Question: I wrote this code and when I want to access object properties it keep saying undefined. can anyone point out my error.

'''
function readXML()
{
var xml=new XMLHttpRequest();
xml.open('GET','index.json',false);
xml.send();
var xmlData=xml.responseText;
document.getElementById("demo").innerHTML =
xmlData.firstName + " " + xmlData.lastName;
}
'''
the json file
'''
{firstName:"John", lastName:"Doe", age:20}
'''
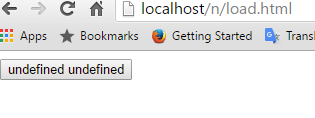
Answer: I remembered reading about this because of trying to use it, you are missing a simple function called every state change for the request
# Edit, corrected function
Realizing you have ',false)' set for the 'async' option, it has been deprecated and is no longer supported, so this function is mandatory.
'''
xml.onreadystatechange = function()
{
if (xml.readyState == 4 && xml.status == 200)
{
var xmlData = JSON.parse(xml.responseText);
document.getElementById("demo").innerHTML = xmlData.firstName + " " + xmlData.lastName;
}
};
'''
This code goes right above the 'xml.open()' command.
This function is called on every change of the state of the request, you can also modify it to give an error if you do not receive a 'xml.status' of '200', which means a successfully requested page.
This snippet was edited to fit your function, grabbed from an official website for documenting languages like PHP, JavaScript, JQueryJS, etc.
<URL>
# Edit no. 2
Discovered your json wasn't formatted properly, the values and keys must be encased by '"' or '''. Here is what it should look like:
'{"firstName":"John","lastName":"Smith"}'
from that you can either use 'xmlData.firstName' or 'xmlData["firstName"]' they both do the same thing.
Next, the 'async' parameter has been deprecated, and is completely asynchronous so you have to change your 'xml.open()' to this:
'xml.open('GET','index.json');'
Finally for the 'onreadystatechange' i modified it to fit your script, the edit is applied above in my previous one.
# ----- Want to see it live? -----
I have uploaded and corrected it to fit your function, it works and is fully function, with no errors processed, here is a link:
<URL>
Here is the link to the source code:
<URL>
And finally, here is what the JSON file should look like:
<URL>